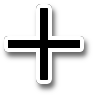
Cursor type: crosshair
OS/theme: linux-adwaita
Variant: default